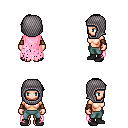
a pixel art fantasy rpg character, female body template, human, light skin, pink tattered cape, teal pants, raven long mohawk hairstyle, chain hood, cloth bracers, black shoes, four views (front, back, left, right), 2x2 character sprite sheet, small pixel art, hard edges, no anti-aliasing